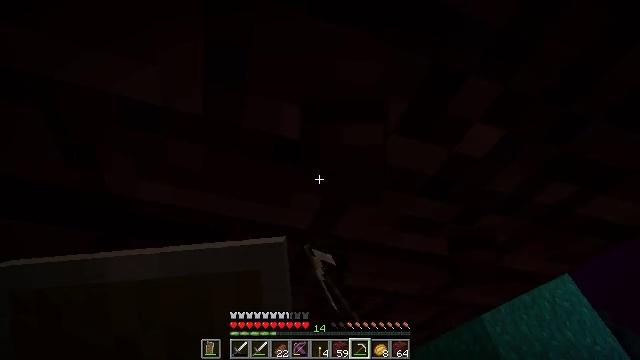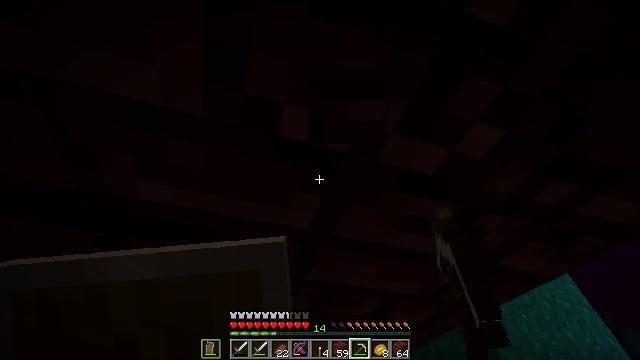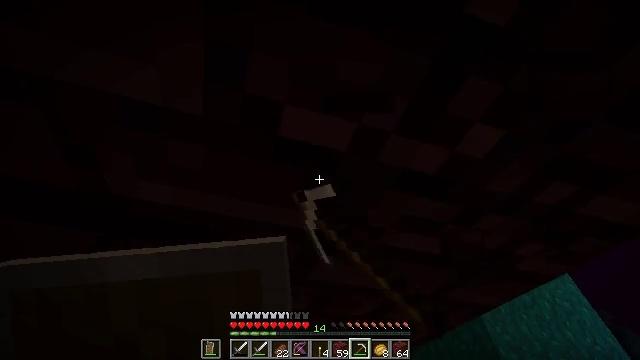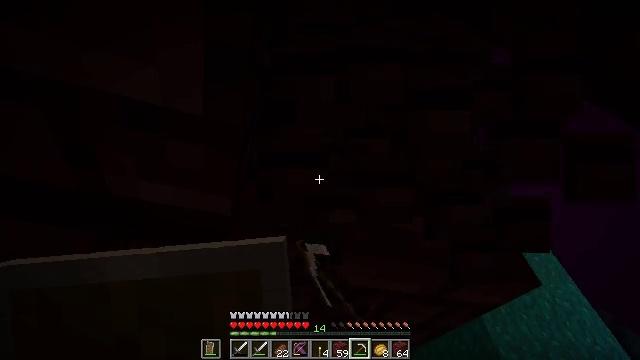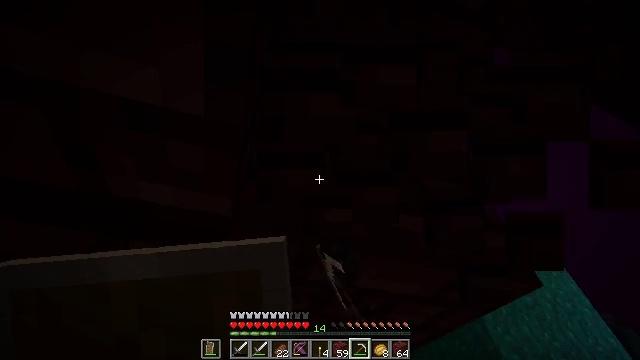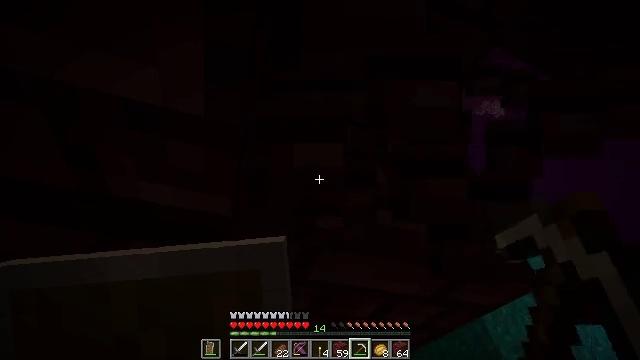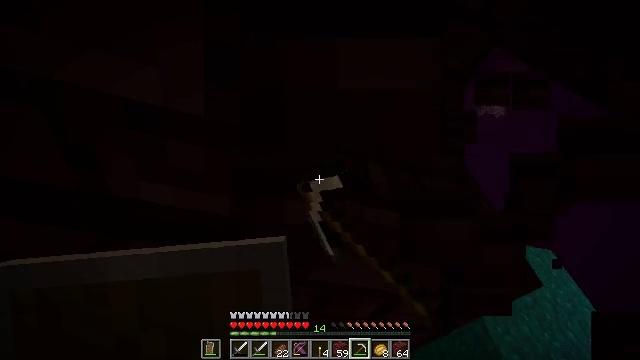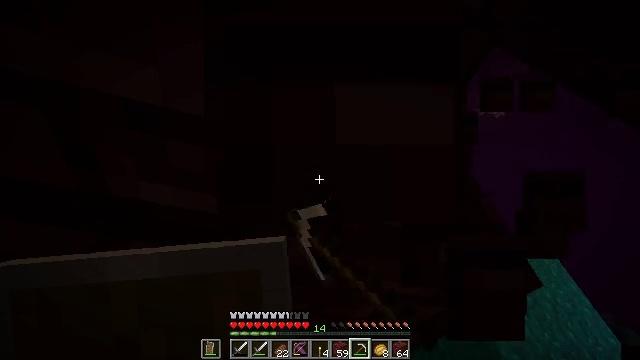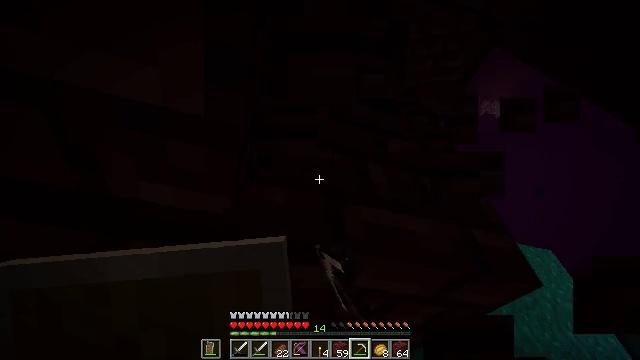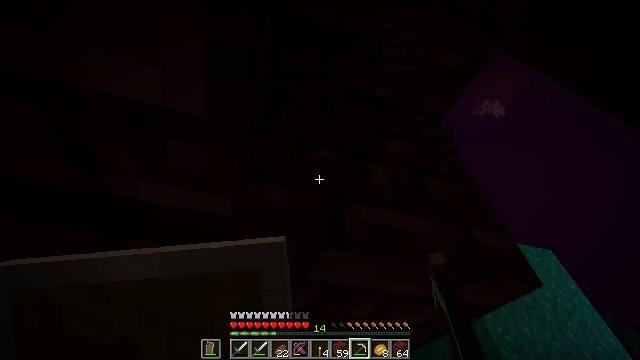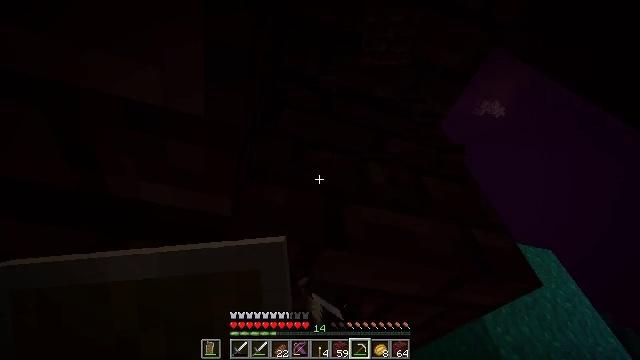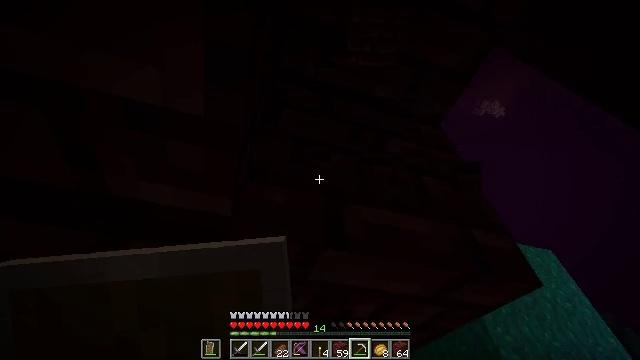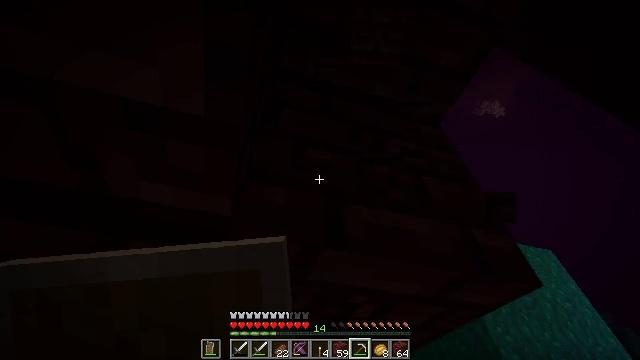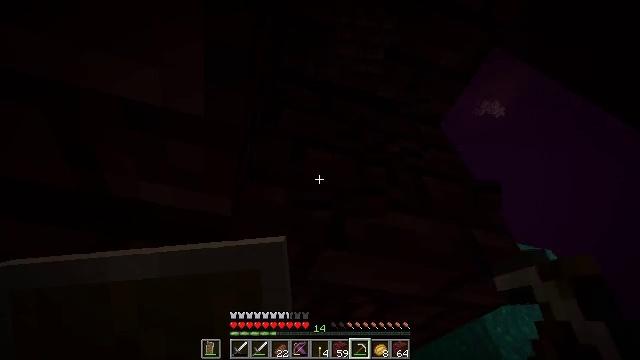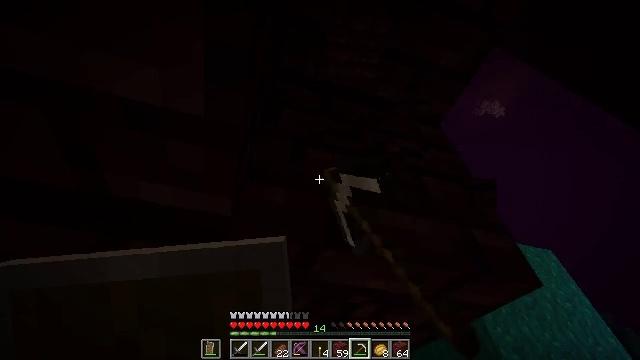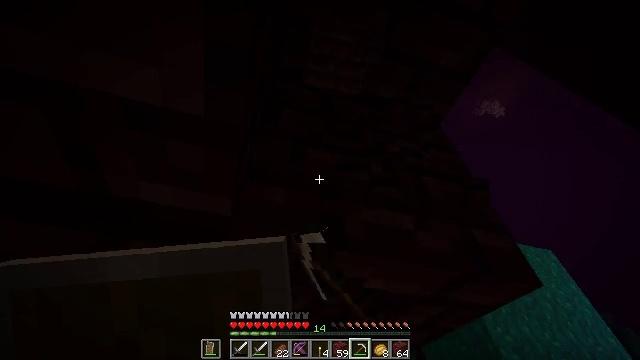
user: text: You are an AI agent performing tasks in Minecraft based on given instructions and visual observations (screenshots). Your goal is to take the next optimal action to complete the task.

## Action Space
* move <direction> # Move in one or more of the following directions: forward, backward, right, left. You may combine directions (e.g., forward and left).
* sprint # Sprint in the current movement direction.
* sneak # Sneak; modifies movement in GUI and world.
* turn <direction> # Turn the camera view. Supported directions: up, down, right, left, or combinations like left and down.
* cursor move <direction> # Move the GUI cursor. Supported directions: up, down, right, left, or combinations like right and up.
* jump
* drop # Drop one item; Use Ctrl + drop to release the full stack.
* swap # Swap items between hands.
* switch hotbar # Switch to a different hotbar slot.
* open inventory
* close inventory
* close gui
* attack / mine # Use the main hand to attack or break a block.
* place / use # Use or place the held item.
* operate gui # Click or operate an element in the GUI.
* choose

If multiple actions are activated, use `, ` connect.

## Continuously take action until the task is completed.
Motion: motion action
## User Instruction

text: Mine nether bricks.
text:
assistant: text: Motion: attack / mine
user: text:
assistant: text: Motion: attack / mine
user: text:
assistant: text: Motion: attack / mine
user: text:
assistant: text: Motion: attack / mine
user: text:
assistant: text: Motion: attack / mine
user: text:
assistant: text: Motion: attack / mine
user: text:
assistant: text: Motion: attack / mine
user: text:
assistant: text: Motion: attack / mine
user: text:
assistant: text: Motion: attack / mine
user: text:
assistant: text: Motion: attack / mine
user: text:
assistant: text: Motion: attack / mine
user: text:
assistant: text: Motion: attack / mine
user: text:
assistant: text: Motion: attack / mine
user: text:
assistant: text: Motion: attack / mine
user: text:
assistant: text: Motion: attack / mine
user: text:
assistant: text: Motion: attack / mine
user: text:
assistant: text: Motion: attack / mine
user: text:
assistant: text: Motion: attack / mine
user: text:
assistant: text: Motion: attack / mine
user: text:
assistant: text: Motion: attack / mine
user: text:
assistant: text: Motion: attack / mine
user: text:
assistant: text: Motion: attack / mine
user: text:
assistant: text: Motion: attack / mine
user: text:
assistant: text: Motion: attack / mine
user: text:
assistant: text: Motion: attack / mine
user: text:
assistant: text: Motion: attack / mine
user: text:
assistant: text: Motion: attack / mine
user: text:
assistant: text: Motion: attack / mine
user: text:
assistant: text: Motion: attack / mine
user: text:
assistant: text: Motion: turn down